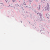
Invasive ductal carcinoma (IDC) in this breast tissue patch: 1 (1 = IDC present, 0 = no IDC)